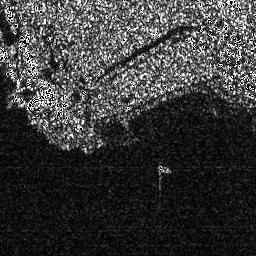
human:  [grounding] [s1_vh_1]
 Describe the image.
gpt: In the satellite image, there is  <ref>1 small ship </ref> <box>[[60, 63, 66, 67, 0]]</box> located at center.